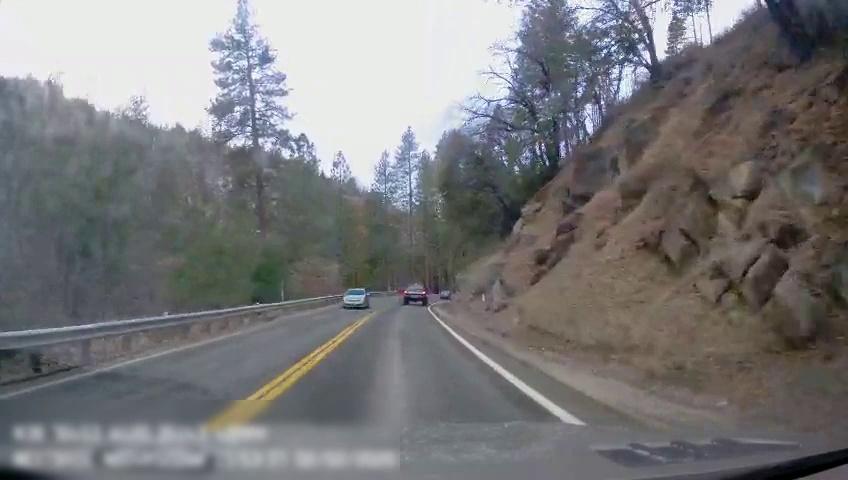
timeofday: Day
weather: Sunny
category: Drivable Space
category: Vehicles | Car
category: Vehicles | Truck
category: Vehicles | Car
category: Lanes | Current Lane
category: Lanes | Current Lane
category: Lanes | Alternate Lane